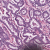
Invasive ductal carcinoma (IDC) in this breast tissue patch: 1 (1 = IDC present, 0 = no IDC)